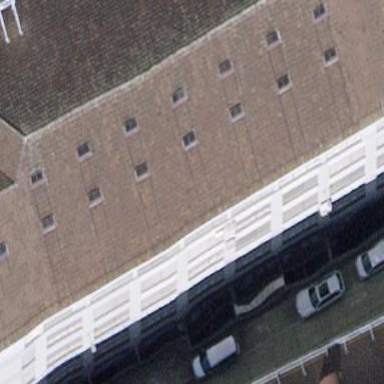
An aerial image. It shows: Building with hipped roof made of roof tiles. The building is light blue with rosy brown roof.